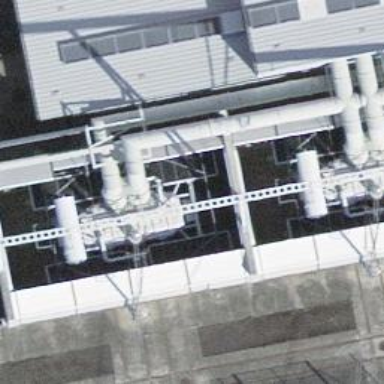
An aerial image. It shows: Outdoor generator transformer.